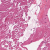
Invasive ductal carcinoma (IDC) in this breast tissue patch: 0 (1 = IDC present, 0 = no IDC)